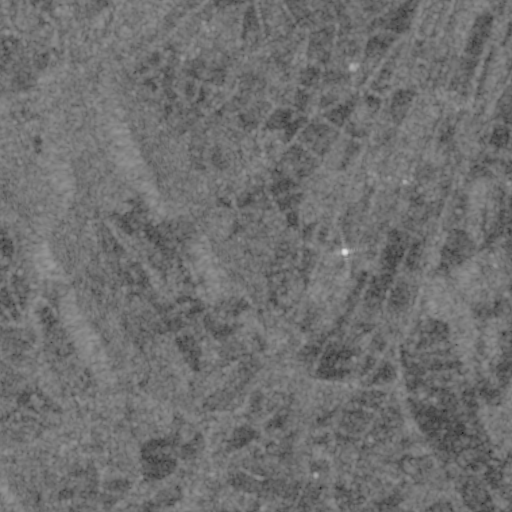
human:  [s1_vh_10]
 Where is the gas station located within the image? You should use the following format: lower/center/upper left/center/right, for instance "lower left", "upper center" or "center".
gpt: The gas station is located in the lower left of the image.
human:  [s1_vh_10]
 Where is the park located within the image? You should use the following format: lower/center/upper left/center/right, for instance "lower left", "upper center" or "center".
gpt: The park is located in the left of the image.
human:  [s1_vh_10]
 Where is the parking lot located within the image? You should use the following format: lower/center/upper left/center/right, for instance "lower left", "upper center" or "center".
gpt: The parking lot is located in the upper right of the image.
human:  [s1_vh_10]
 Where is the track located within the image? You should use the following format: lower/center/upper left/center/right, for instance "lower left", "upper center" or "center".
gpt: There is no track in the image.

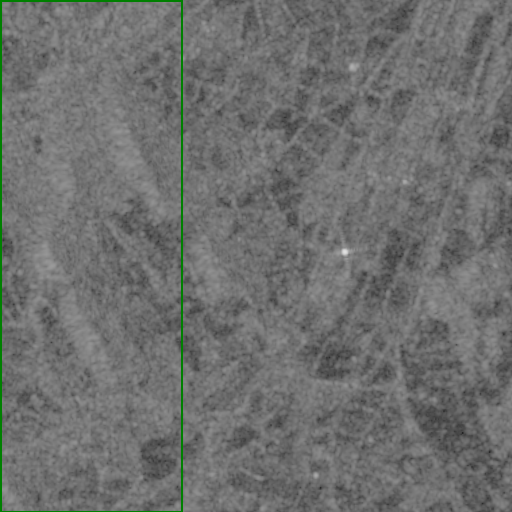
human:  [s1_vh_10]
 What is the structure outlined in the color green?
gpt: The structure outlined in green is a park.
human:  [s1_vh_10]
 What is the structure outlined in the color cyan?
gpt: There is no cyan outline.